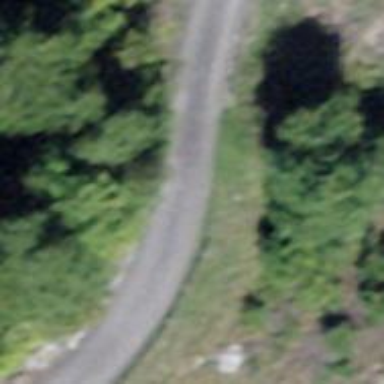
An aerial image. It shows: Track with grade 3 tracktype.